Brain MRI, t2w sequence, axial 2D slice.
Patient: age 42, sex M, weight 78 kg, height 1.78 m
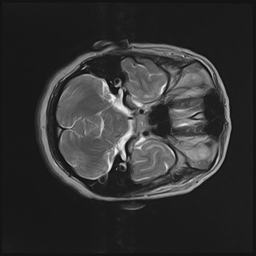